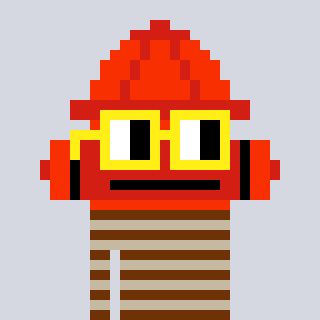
a pixel art character with square yellow glasses, a fire hydrant-shaped head and a bege-colored body on a cool background